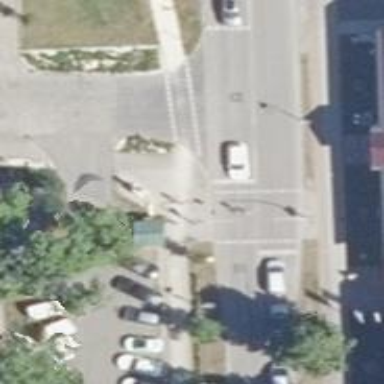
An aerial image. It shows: Asphalt footway with crossing equipped with traffic signals.